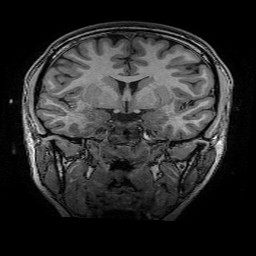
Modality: T1w
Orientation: sagittal
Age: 20
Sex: female
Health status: healthy